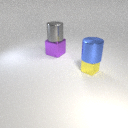
large gray metal cylinder above large purple metal cube